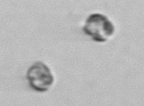
Label: Thalassiosira_sp_aff_mala